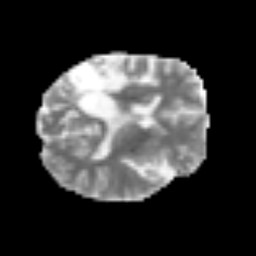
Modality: MD
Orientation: axial
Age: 62
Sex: female
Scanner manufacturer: siemens
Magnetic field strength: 3 T
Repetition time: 3.2 s
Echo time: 0.081 s